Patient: sex M, age 64
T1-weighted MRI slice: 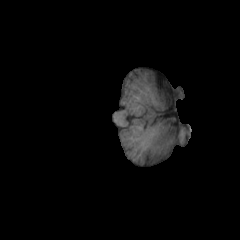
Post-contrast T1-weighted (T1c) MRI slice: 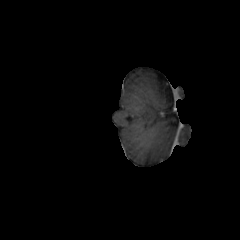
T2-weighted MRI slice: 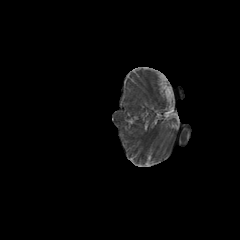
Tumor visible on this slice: no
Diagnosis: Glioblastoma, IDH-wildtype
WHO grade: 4